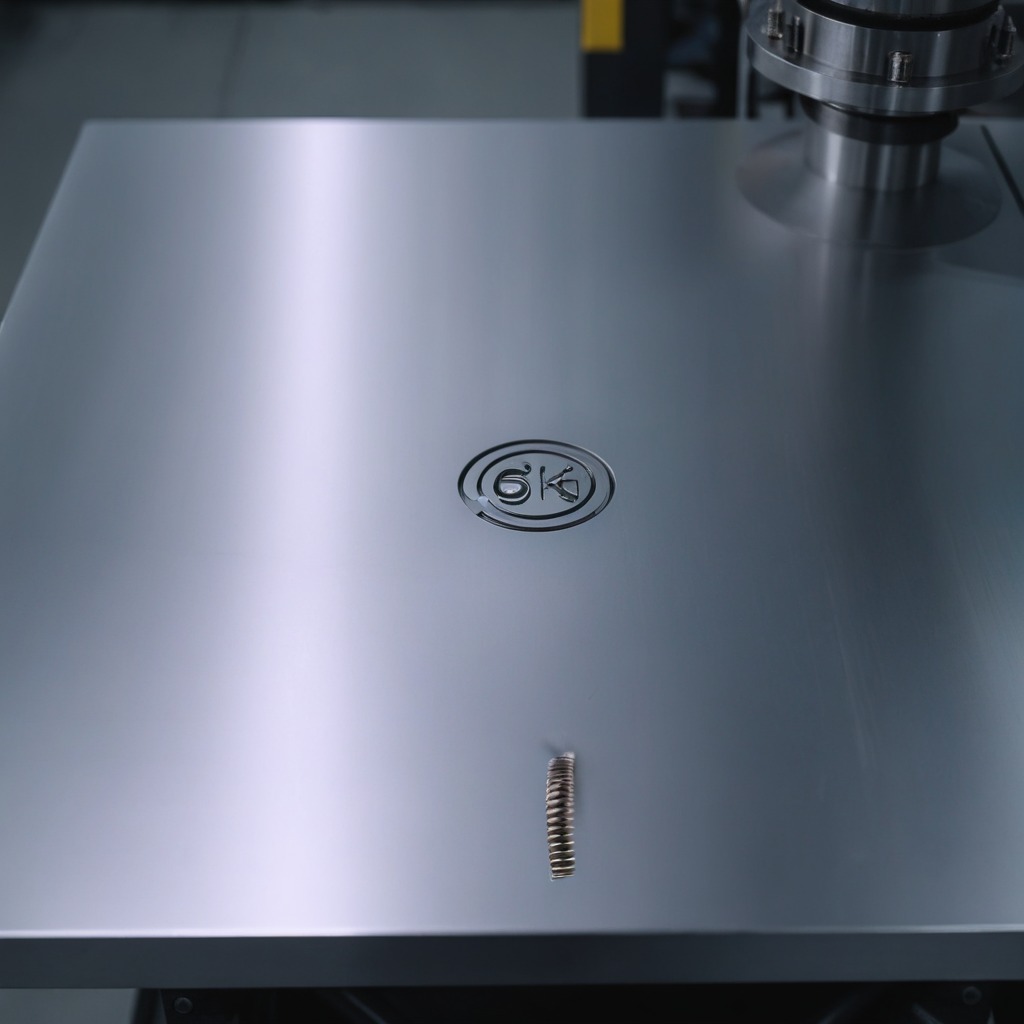
A coiled metal spring lies on a metal table in a machine shop under fluorescent lights.